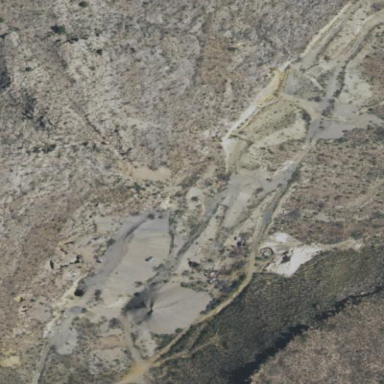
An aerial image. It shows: Quarry area.